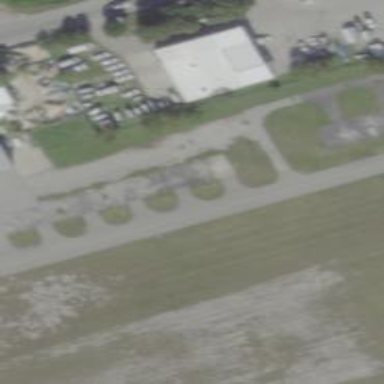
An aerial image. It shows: Image of taxiway at airport.